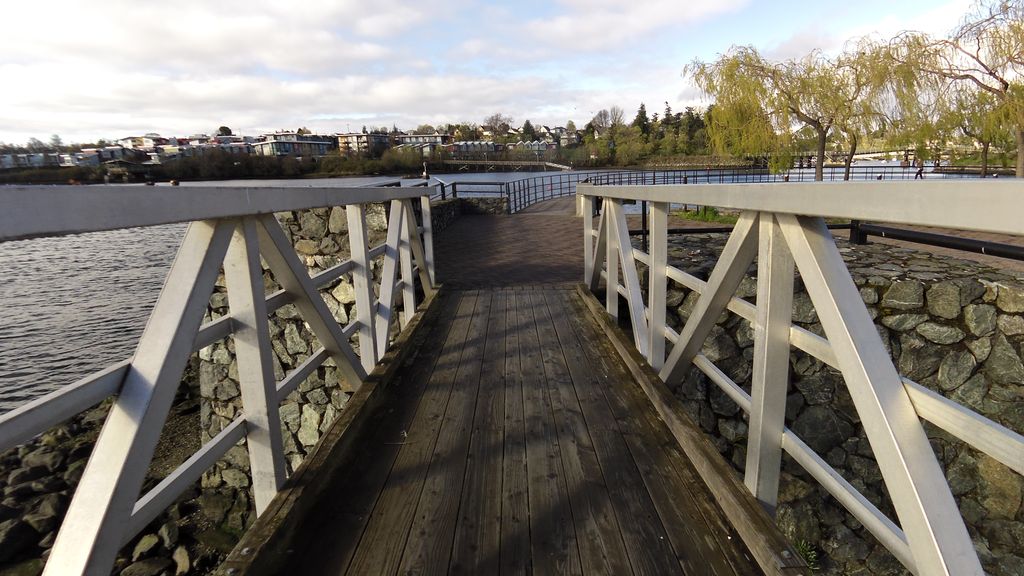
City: victoria